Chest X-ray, AP view. Patient: 38 years old, sex M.
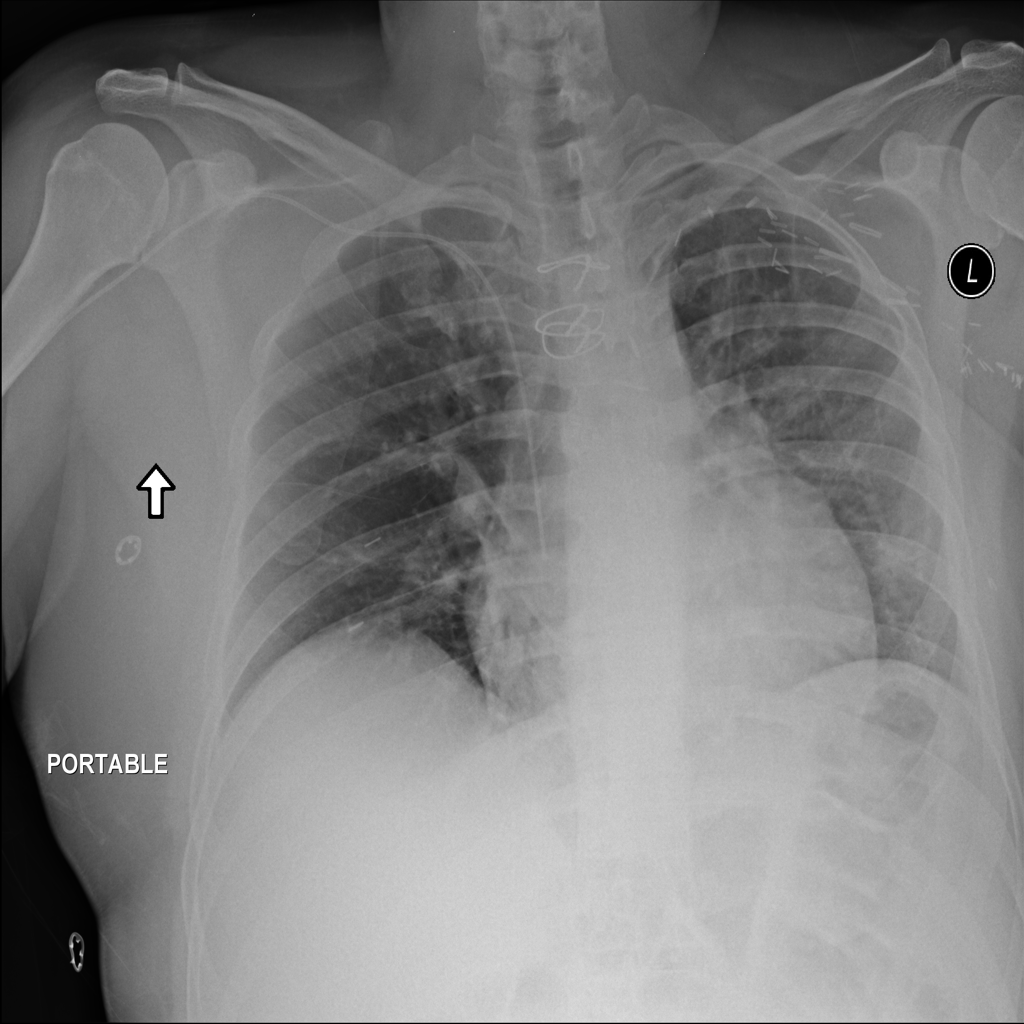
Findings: No Finding